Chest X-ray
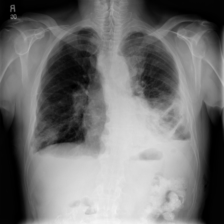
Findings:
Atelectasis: negative
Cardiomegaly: negative
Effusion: positive
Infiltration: negative
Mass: positive
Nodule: negative
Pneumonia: negative
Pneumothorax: negative
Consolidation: positive
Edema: negative
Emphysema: negative
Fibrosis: negative
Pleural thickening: negative
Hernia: negative